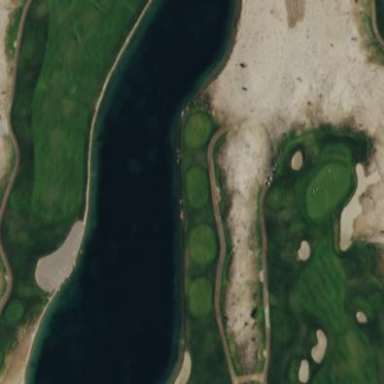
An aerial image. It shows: Water hazard in golf course. The hazard is natural water feature.